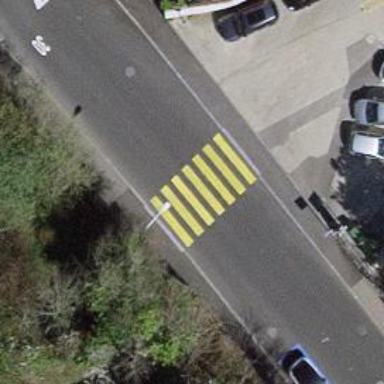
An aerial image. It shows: Marked crossing on the road.